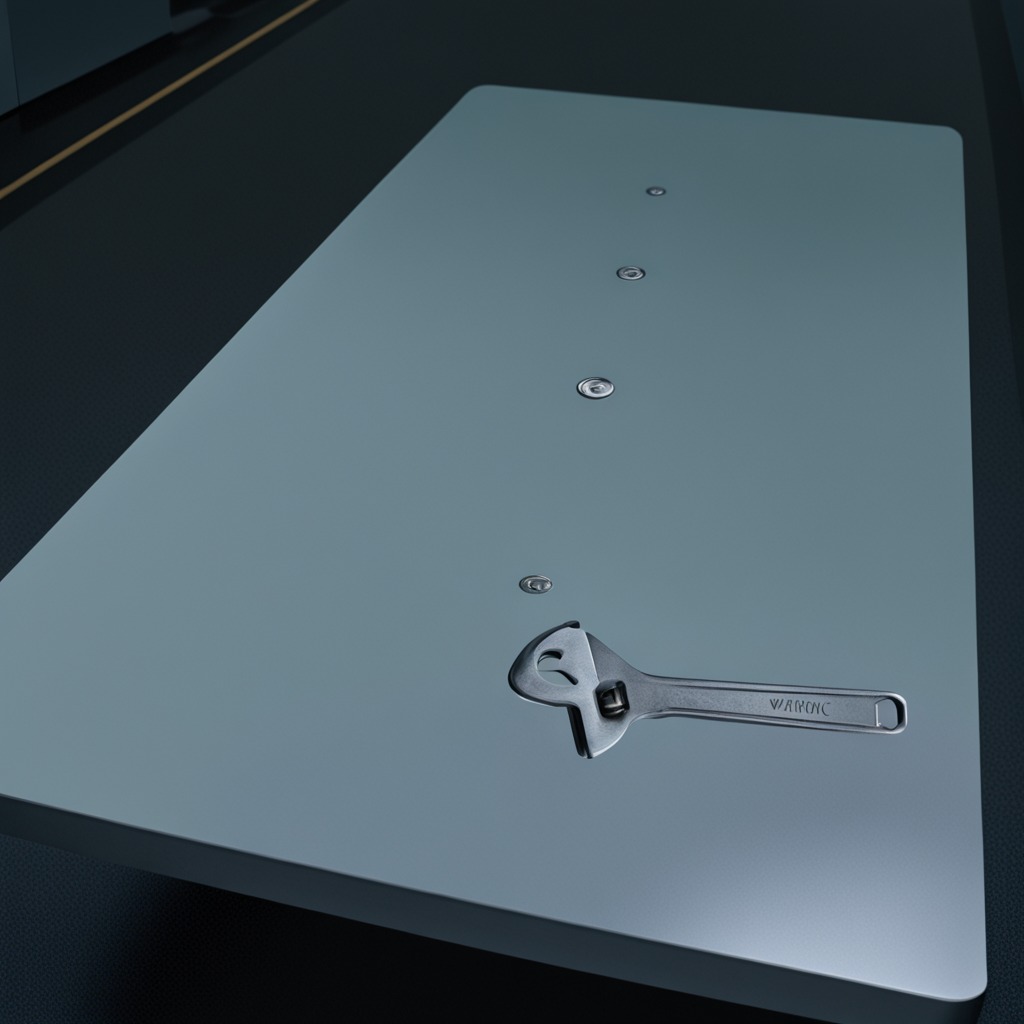
An wrench lies on the table in a railway signal maintenance room.